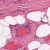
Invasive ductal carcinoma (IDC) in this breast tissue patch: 0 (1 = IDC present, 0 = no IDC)